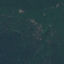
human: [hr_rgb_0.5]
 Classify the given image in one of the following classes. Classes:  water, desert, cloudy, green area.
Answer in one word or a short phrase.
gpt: green area